Question: I've got a problem with a WebApi application that makes use of the Owin framework. I want to run the application in IIS 8.5. And on my development machine it works perfectly.
But when I deploy (by copy-pasting my bin folder) on a new azure machine, I simply get an error 404. I've tried everying in my web.config I could find on this subject on stackoverflow. But non of them seems to be working.
I guess I'm missing some dll's or something?
'''
<?xml version="1.0" encoding="utf-8"?>
<!--
For more information on how to configure your ASP.NET application, please visit
http://go.microsoft.com/fwlink/?LinkId=169433
-->
<configuration>
<configSections>
<!-- For more information on Entity Framework configuration, visit http://go.microsoft.com/fwlink/?LinkID=237468 -->
<section name="entityFramework" type="System.Data.Entity.Internal.ConfigFile.EntityFrameworkSection, EntityFramework, Version=6.0.0.0, Culture=neutral, PublicKeyToken=b77a5c561934e089" requirePermission="false" />
</configSections>
<system.web>
<compilation debug="true" targetFramework="4.5" />
<httpRuntime targetFramework="4.5" />
</system.web>
<entityFramework>
<defaultConnectionFactory type="System.Data.Entity.Infrastructure.SqlConnectionFactory, EntityFramework" />
<providers>
<provider invariantName="System.Data.SqlClient" type="System.Data.Entity.SqlServer.SqlProviderServices, EntityFramework.SqlServer" />
</providers>
</entityFramework>
<system.webServer>
<handlers>
<remove name="ExtensionlessUrlHandler-Integrated-4.0" />
<remove name="OPTIONSVerbHandler" />
<remove name="TRACEVerbHandler" />
<add name="ExtensionlessUrlHandler-Integrated-4.0" path="*." verb="*" type="System.Web.Handlers.TransferRequestHandler" preCondition="integratedMode,runtimeVersionv4.0" />
</handlers>
</system.webServer>
<runtime>
<assemblyBinding xmlns="urn:schemas-microsoft-com:asm.v1">
<dependentAssembly>
<assemblyIdentity name="Microsoft.Owin" publicKeyToken="31bf3856ad364e35" culture="neutral" />
<bindingRedirect oldVersion="0.0.0.0-3.0.0.0" newVersion="3.0.0.0" />
</dependentAssembly>
<dependentAssembly>
<assemblyIdentity name="System.Web.Cors" publicKeyToken="31bf3856ad364e35" culture="neutral" />
<bindingRedirect oldVersion="0.0.0.0-5.2.2.0" newVersion="5.2.2.0" />
</dependentAssembly>
</assemblyBinding>
</runtime>
</configuration>
'''
dll's on the production server:

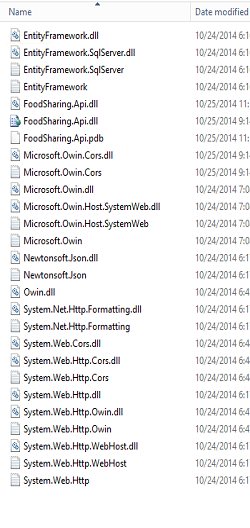
Answer: I turns out it was a glitch with a virtual directory. I was hosting the app in one. When I set the app as the root it works fine.